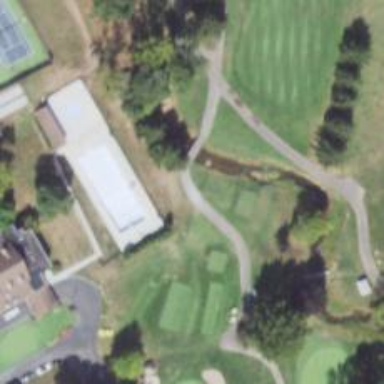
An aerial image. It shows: Service road used as golf cart path.